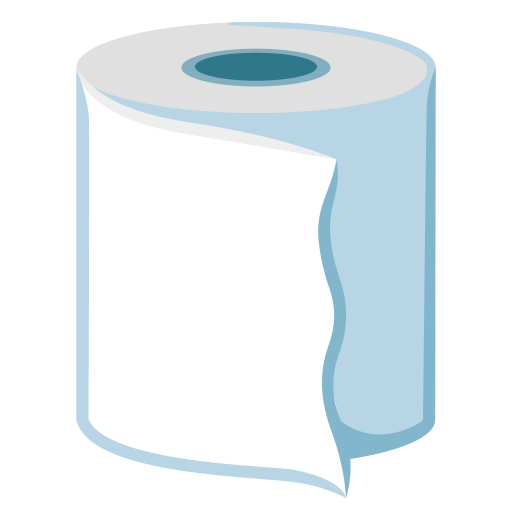
Emoji: 🧻